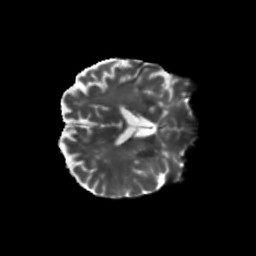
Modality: T2w
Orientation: axial
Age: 78
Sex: female
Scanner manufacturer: siemens
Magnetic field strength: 3 T
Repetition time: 5.47 s
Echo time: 0.0854 s